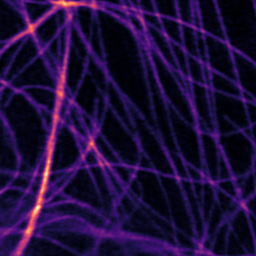
Label: Super-resolution Microtubules image